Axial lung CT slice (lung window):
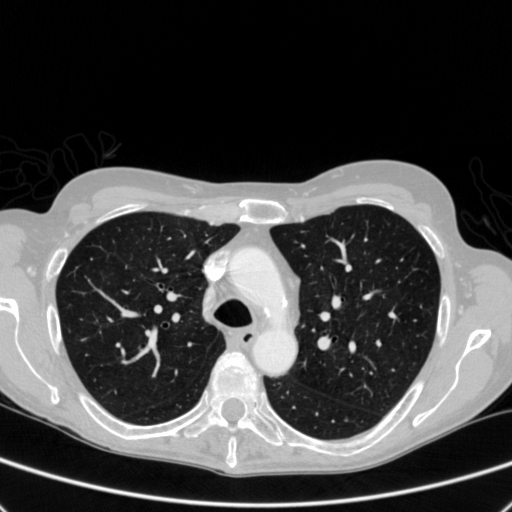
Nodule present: no